Interaction volume radius: 10 \u00c5
Interaction volume height: 15 \u00c5
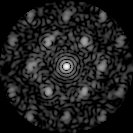
Disorder parameter: 0.5982